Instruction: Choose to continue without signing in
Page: checkout
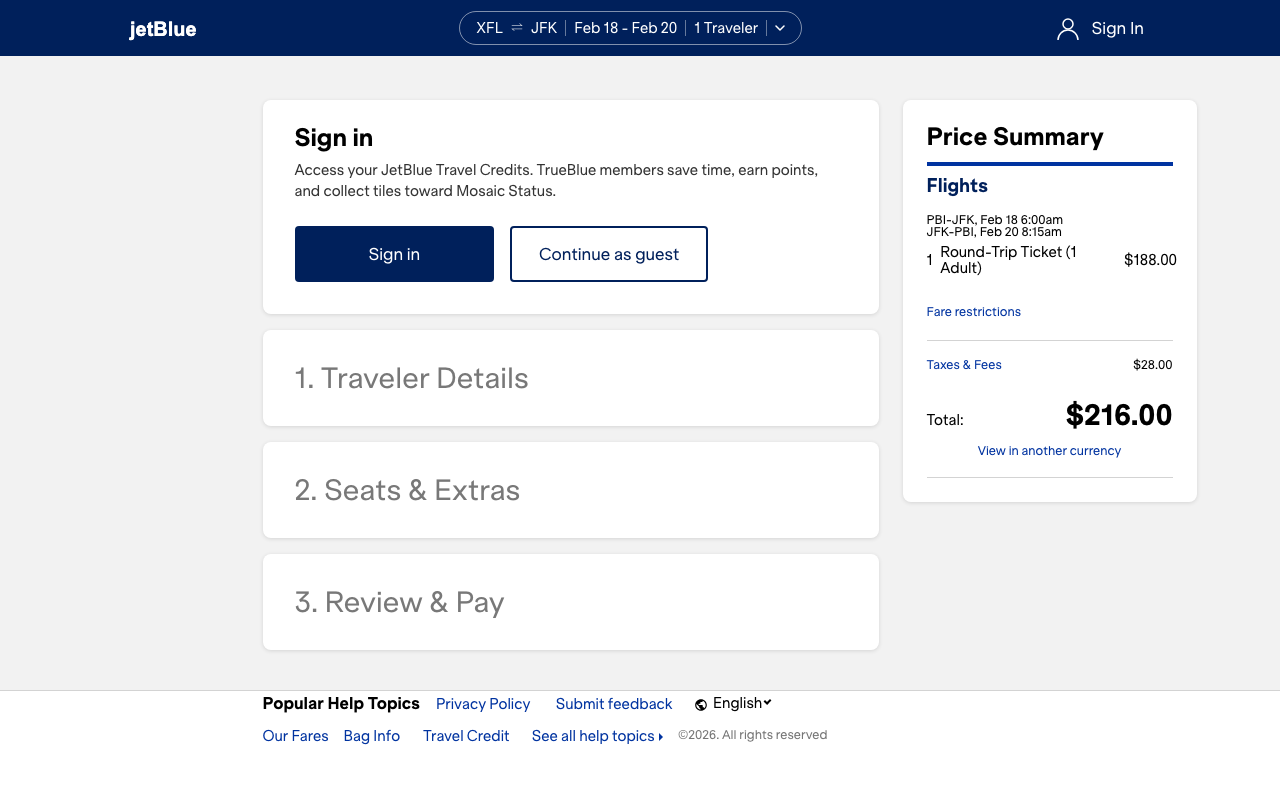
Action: click